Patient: sex M, age 63
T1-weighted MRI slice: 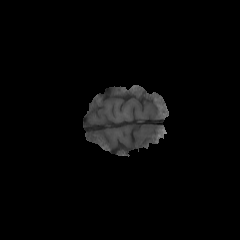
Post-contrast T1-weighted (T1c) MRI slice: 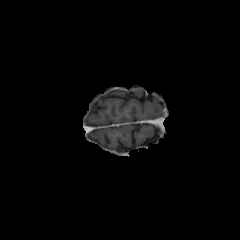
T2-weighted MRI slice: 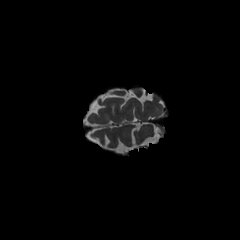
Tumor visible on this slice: no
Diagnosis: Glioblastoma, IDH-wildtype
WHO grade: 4